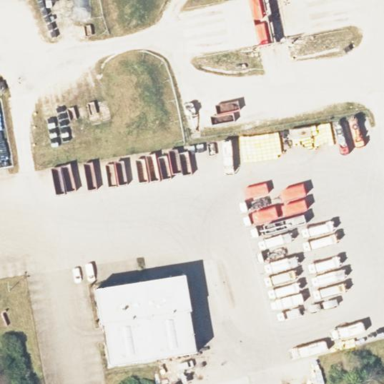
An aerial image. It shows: Recycling centre enclosed by fence.